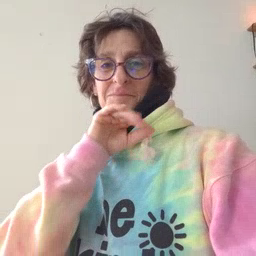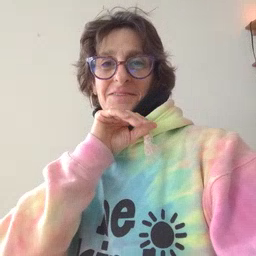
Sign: pig